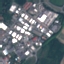
Land use / land cover class: Industrial